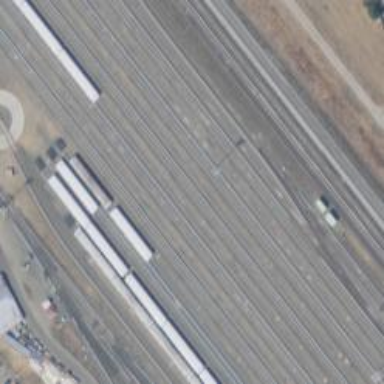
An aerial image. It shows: Electrified rail service yard.